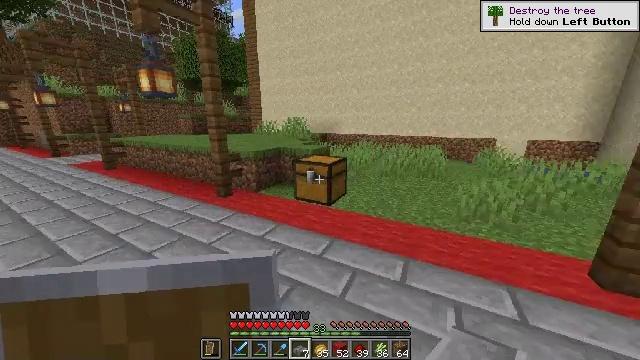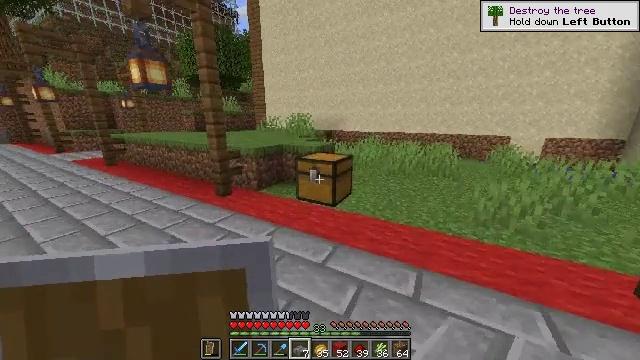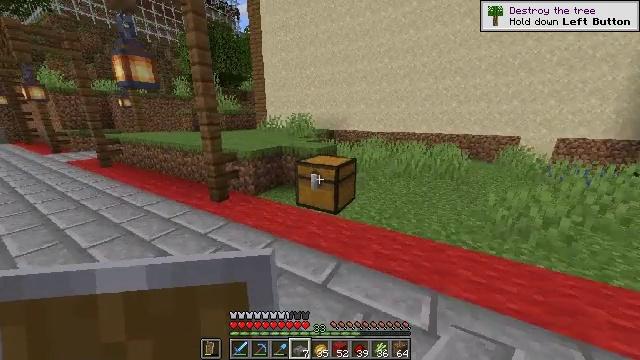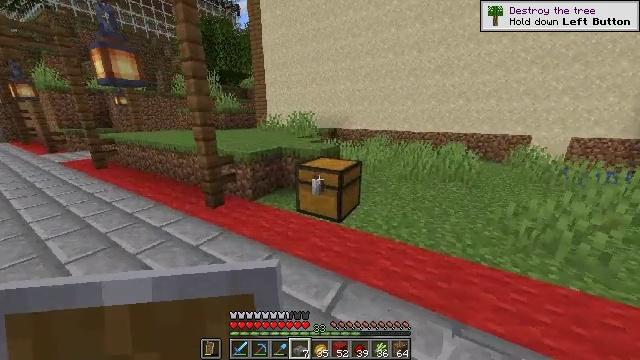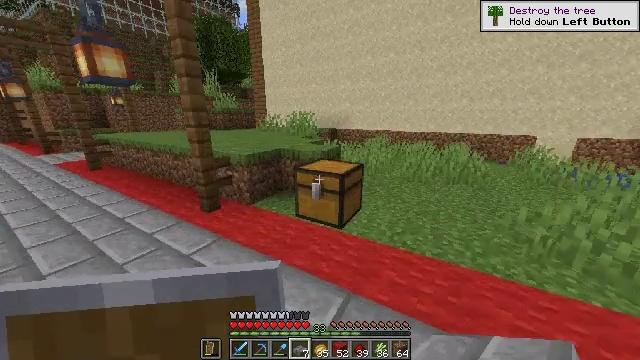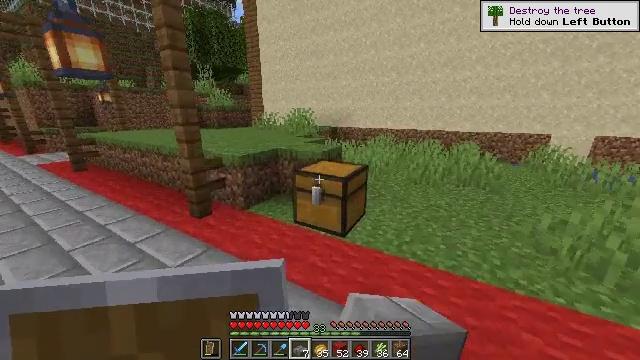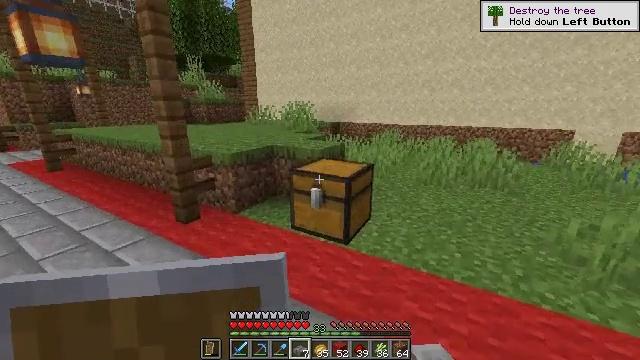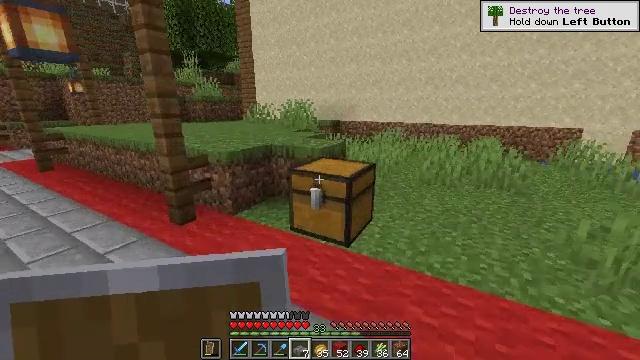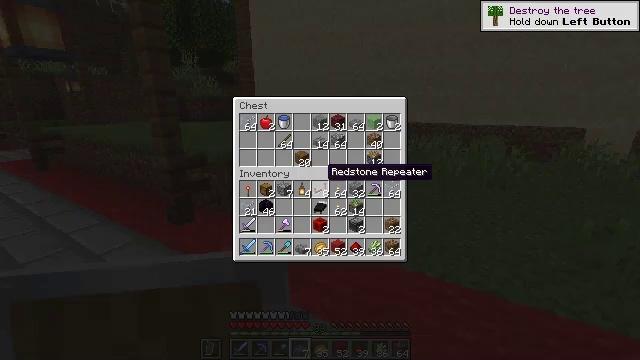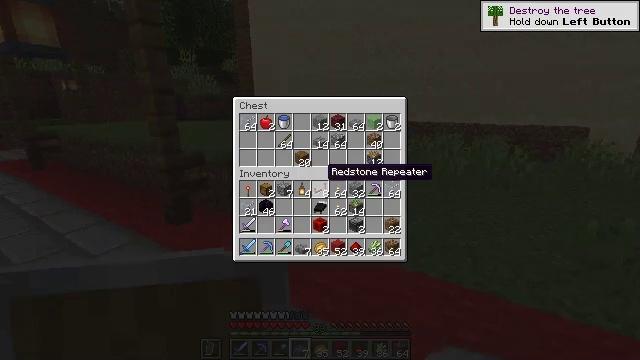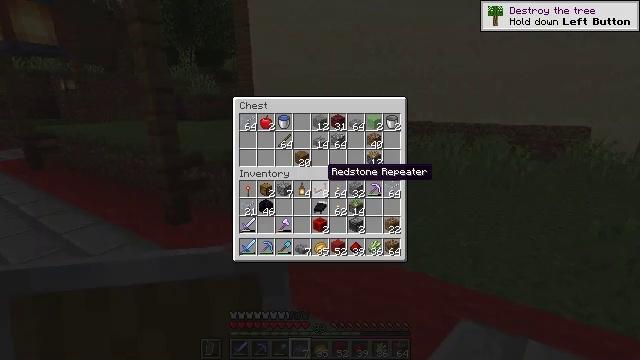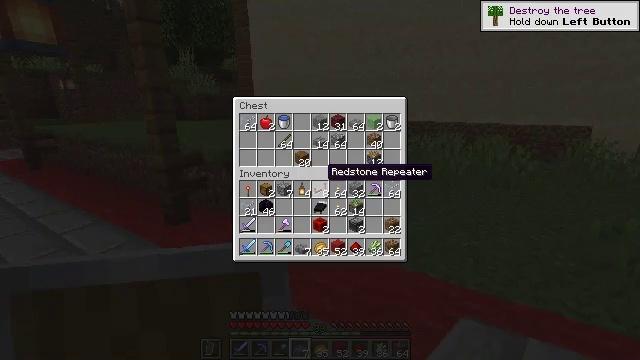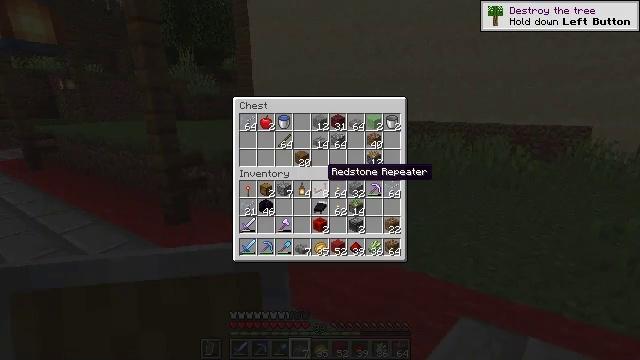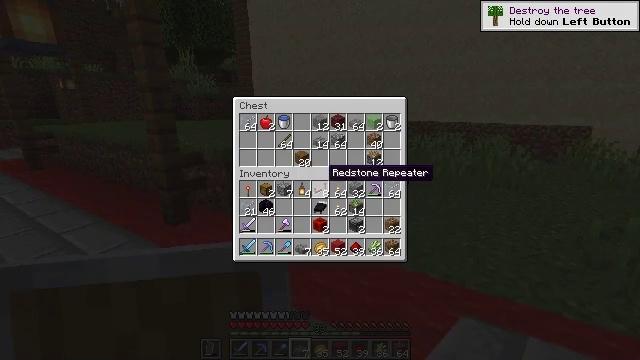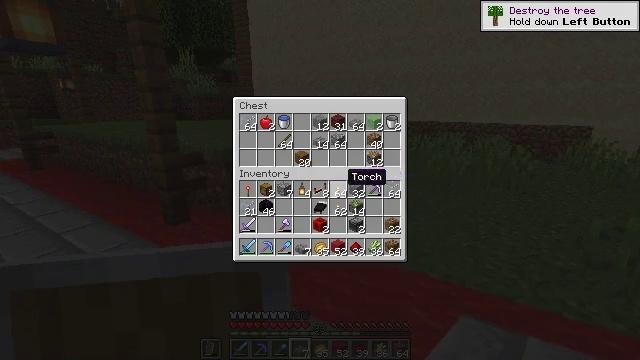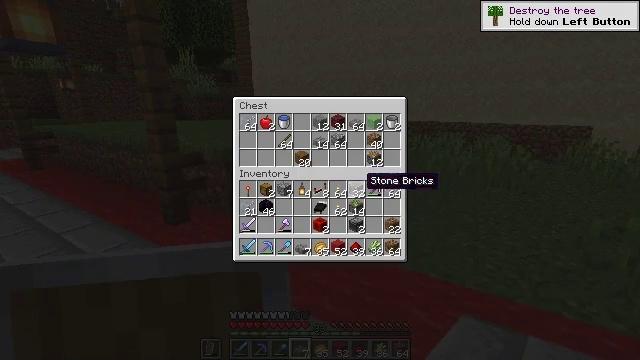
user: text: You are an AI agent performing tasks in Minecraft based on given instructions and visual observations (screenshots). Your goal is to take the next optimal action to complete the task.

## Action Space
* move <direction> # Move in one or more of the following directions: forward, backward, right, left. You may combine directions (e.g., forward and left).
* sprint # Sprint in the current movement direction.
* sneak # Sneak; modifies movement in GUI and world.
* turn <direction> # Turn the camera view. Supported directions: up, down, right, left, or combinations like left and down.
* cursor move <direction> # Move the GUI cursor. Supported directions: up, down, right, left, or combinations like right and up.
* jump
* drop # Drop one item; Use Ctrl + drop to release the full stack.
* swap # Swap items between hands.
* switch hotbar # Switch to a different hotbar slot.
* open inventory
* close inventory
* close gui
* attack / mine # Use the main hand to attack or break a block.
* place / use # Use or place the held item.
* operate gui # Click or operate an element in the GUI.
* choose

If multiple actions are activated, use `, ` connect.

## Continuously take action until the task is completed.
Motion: motion action
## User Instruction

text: Use spruce planks and sticks to make a spruce fence.
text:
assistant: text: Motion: move forward, turn left
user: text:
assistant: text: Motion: move forward
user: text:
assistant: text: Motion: move forward, use / place
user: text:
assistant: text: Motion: use / place
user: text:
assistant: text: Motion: no_op
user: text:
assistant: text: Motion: no_op
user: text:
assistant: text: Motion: no_op
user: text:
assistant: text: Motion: open gui
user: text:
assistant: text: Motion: no_op
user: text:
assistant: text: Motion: no_op
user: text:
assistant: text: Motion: no_op
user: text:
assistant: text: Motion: no_op
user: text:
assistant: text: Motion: no_op
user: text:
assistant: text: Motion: cursor move right
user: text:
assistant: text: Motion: cursor move right
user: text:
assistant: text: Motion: cursor move right
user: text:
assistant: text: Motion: no_op
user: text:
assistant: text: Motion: cursor move left
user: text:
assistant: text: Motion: no_op
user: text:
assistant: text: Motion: no_op
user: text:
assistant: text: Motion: cursor move right
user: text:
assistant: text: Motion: cursor move right
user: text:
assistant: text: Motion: no_op
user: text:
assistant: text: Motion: no_op
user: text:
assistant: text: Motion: no_op
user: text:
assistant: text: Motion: no_op
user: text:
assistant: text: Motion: no_op
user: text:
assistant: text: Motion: no_op
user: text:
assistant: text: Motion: no_op
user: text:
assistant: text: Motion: no_op